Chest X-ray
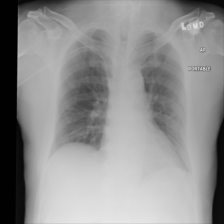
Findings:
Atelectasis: positive
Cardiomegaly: negative
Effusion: negative
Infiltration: negative
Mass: negative
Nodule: negative
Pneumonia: negative
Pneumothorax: negative
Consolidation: negative
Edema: negative
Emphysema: negative
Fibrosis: negative
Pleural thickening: positive
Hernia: negative